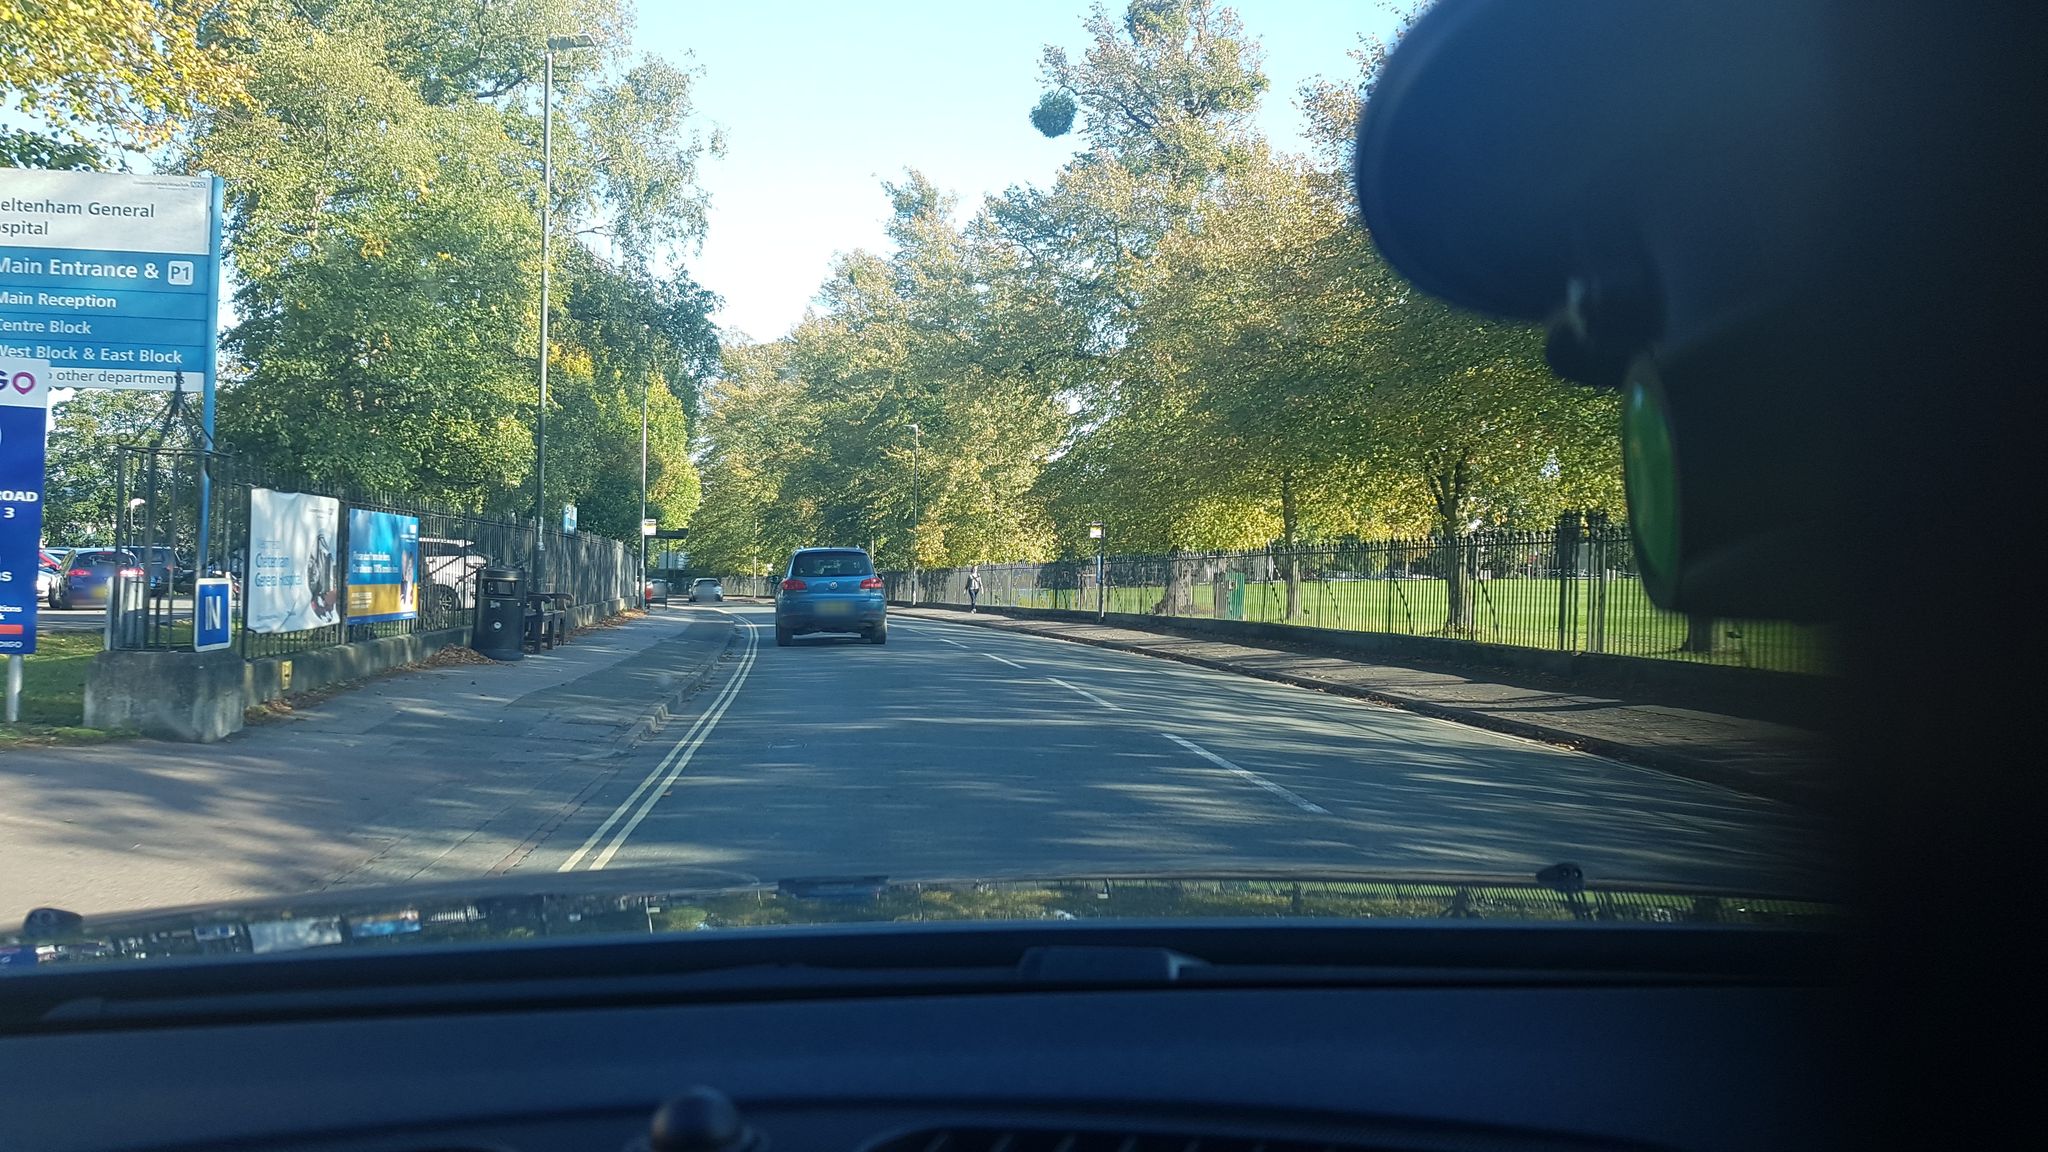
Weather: clear
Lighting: day
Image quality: slightly poor
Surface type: driving surface
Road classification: footway, steps, service
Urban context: urban centre
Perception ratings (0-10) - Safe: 5.77, Lively: 8, Beautiful: 8.2, Boring: 3.32, Depressing: 3.06, Wealthy: 4.35